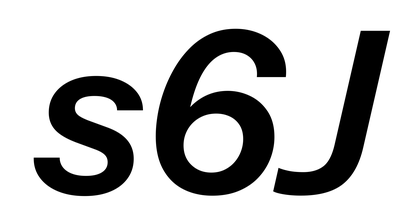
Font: InstrumentSans-Italic_SemiBold_Italic